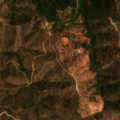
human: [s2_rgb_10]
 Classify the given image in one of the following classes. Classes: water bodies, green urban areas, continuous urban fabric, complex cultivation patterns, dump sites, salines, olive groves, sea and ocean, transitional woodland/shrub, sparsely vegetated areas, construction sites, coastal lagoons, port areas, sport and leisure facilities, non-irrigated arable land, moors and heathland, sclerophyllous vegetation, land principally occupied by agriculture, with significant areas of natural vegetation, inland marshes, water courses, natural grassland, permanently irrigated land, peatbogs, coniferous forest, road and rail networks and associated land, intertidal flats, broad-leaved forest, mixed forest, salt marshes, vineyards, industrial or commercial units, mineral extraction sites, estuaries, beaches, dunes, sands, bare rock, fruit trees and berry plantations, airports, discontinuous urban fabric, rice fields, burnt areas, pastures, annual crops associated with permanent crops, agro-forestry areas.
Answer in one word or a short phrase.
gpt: broad-leaved forest, sclerophyllous vegetation, transitional woodland/shrub